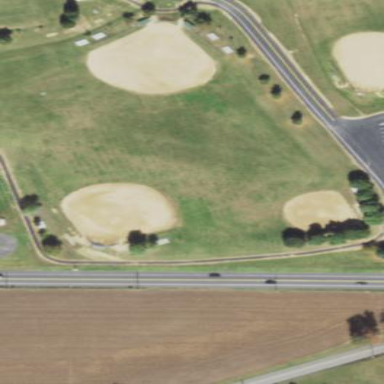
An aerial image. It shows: Softball pitch for leisure sports.